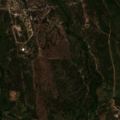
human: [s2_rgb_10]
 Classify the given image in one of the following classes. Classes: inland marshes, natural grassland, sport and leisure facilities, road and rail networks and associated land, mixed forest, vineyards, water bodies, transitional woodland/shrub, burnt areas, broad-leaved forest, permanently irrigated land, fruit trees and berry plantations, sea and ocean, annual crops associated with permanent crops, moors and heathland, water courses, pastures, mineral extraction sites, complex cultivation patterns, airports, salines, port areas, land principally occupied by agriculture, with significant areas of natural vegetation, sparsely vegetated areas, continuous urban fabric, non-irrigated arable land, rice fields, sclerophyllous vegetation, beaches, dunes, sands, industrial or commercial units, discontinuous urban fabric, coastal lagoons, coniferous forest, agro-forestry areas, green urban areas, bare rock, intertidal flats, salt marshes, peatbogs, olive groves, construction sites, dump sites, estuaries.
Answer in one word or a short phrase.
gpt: continuous urban fabric